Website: ulta-beauty
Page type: customer-info-address
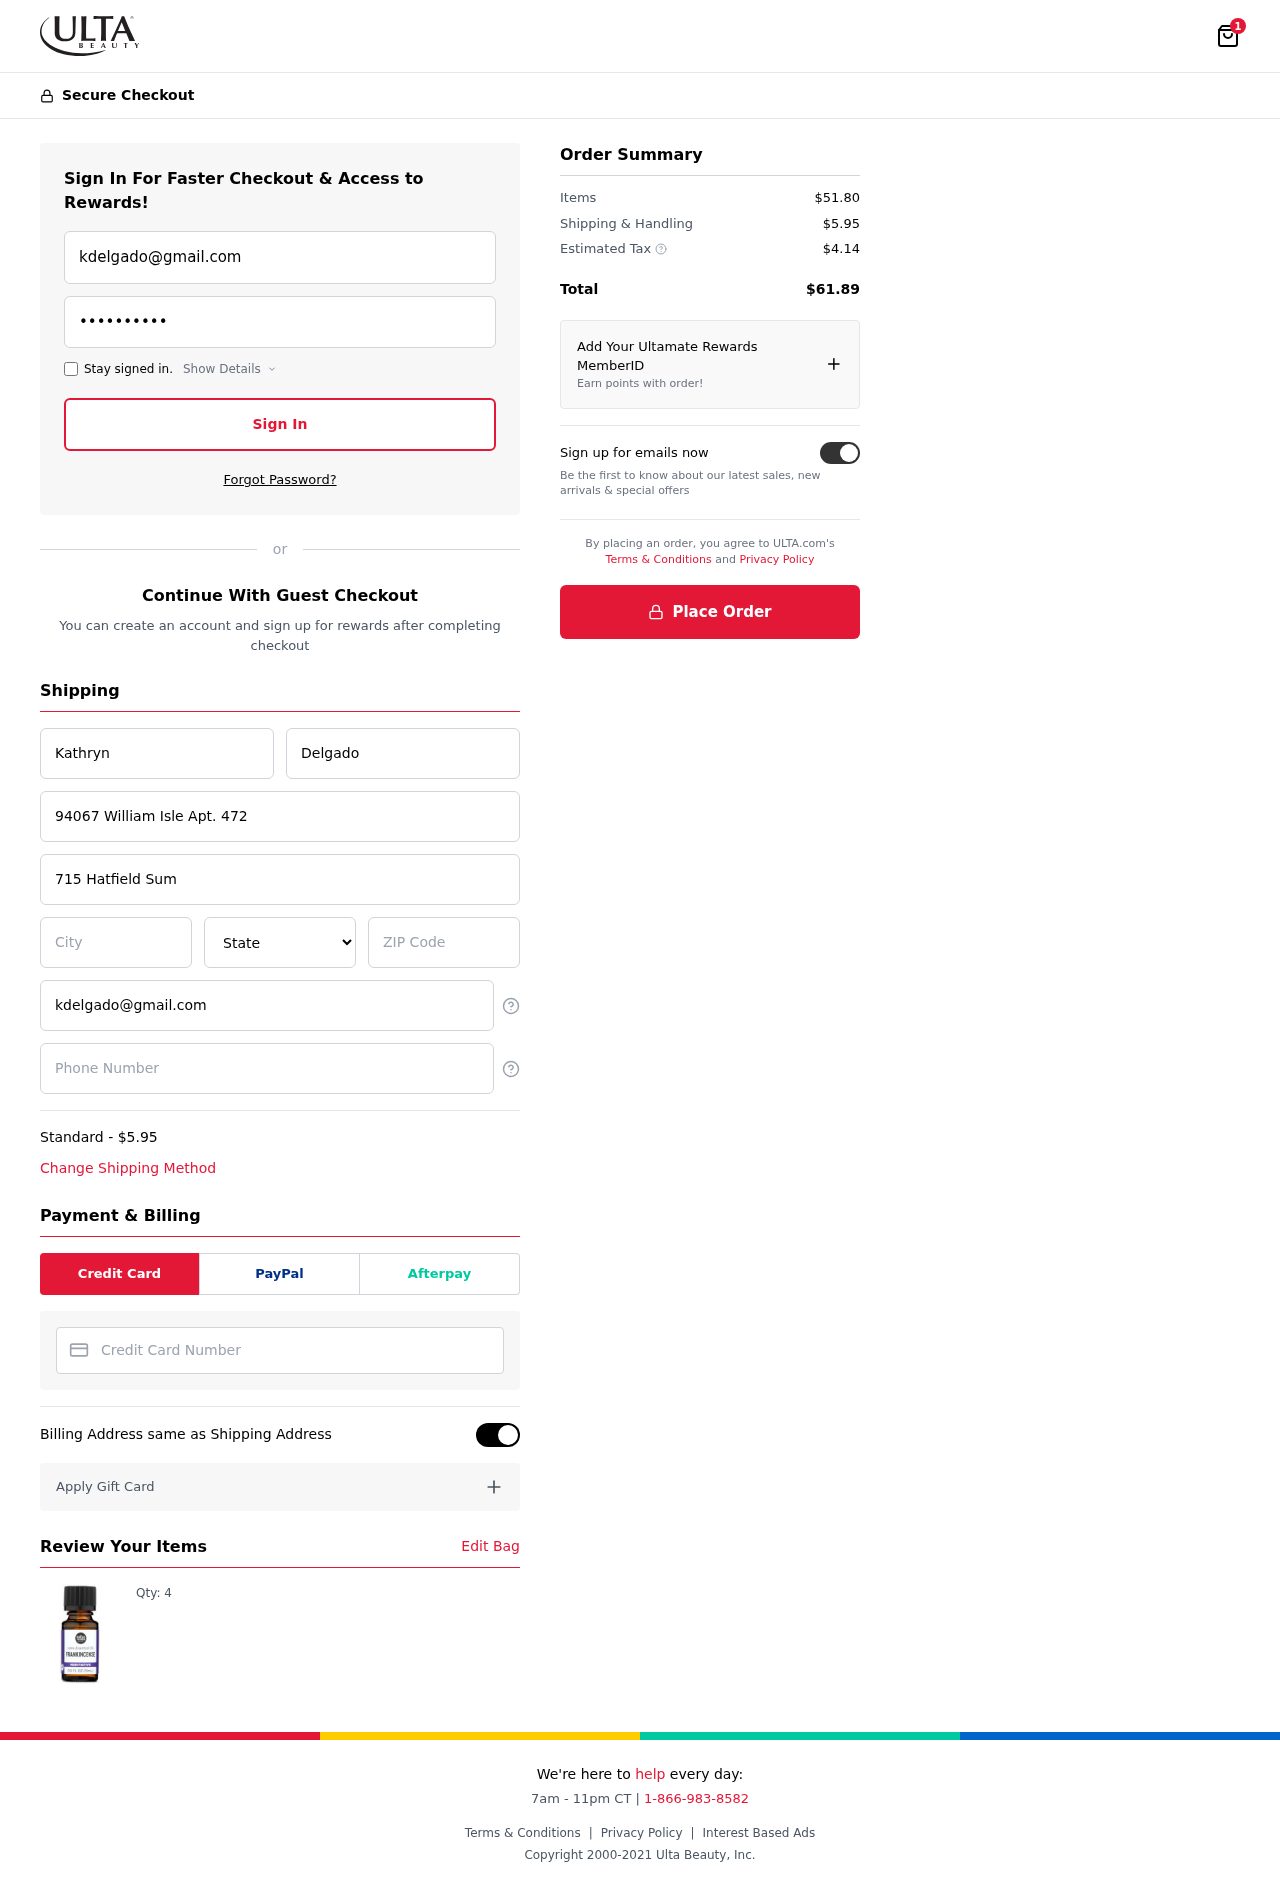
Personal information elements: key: PII_CARD_NUMBER
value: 6511 9891 6108 4366
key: PII_CITY
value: Mercerbury
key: PII_EMAIL
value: kdelgado@gmail.com
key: PII_FIRSTNAME
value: Kathryn
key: PII_LASTNAME
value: Delgado
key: PII_PHONE
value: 6997854032
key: PII_POSTCODE
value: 09628
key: PII_STATE
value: GU
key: PII_STREET
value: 94067 William Isle Apt. 472
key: PII_STREET2
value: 715 Hatfield Summit Apt. 160
Product elements: key: PRODUCT1_QUANTITY
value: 4
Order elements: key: ORDER_NUM_ITEMS
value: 1
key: ORDER_SHIPPING_COST
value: $5.95
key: ORDER_ITEMS_TOTAL
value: $51.80
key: ORDER_SHIPPING_COST2
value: $5.95
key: ORDER_TAX
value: $4.14
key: ORDER_TOTAL
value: $61.89